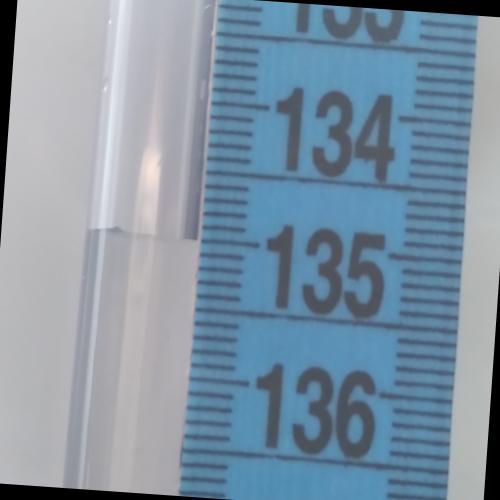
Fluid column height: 135.0 cm